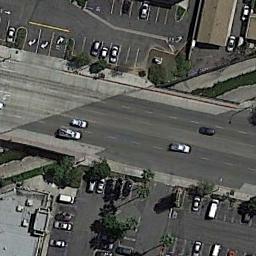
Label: freeway